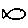
Label: fish